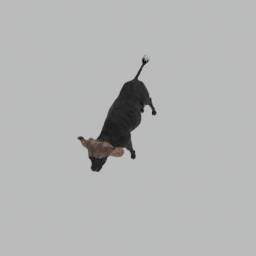
Label: animals